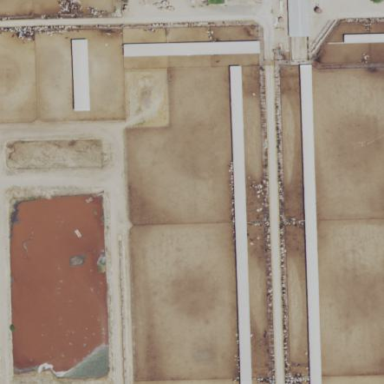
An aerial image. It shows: Farmyard area.